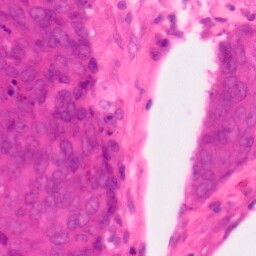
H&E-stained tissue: Colon